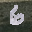
Label: 6